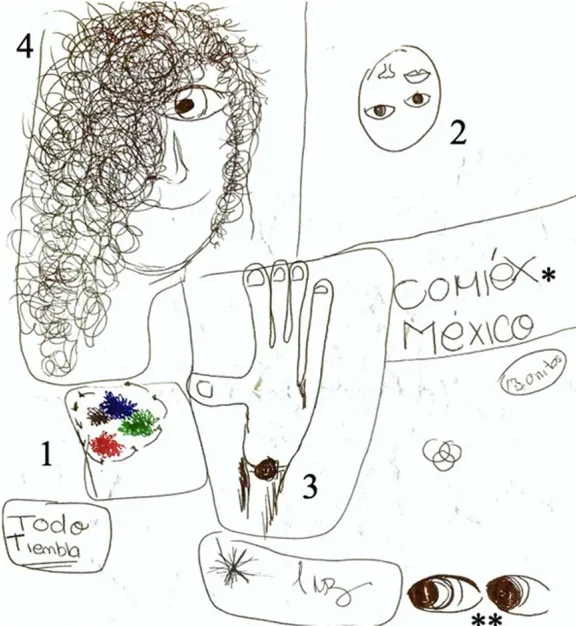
Patient's drawing depicting seizure semiology. Numbers placed in the image depict the order of symptoms: (1) flashing colors in the lower right visual field, (2) prosopagnosia, (3) visual disturbance of hand tearing in half, and (4) hair invading people's faces, fear. Isolated events that did not appear in an orderly fashion: *reading words with incapacity to interpret them; **eye version to the right.
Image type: pathology (immunostaining)